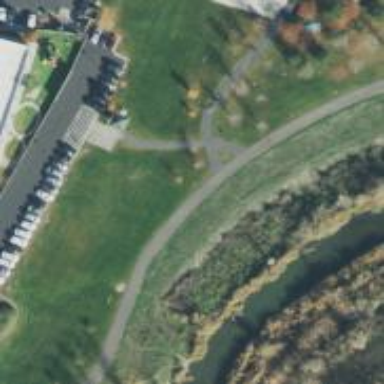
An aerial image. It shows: Asphalt cycleway.